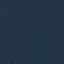
Label: SeaLake